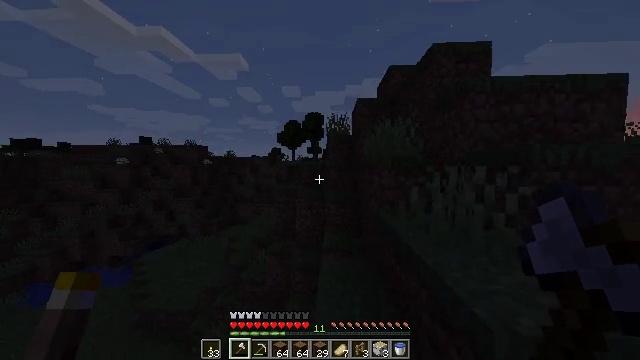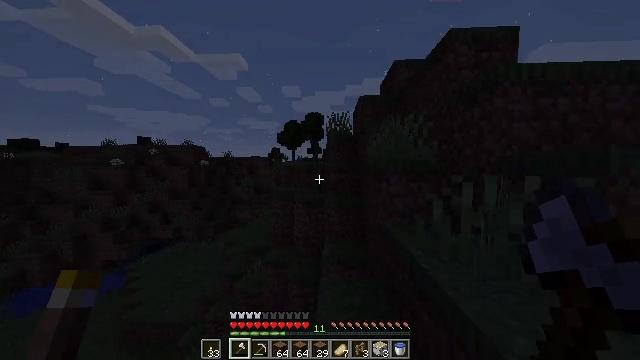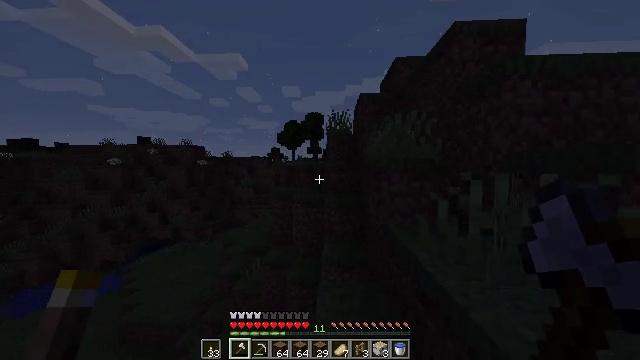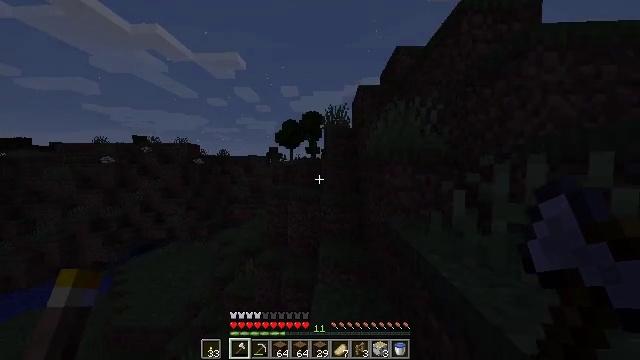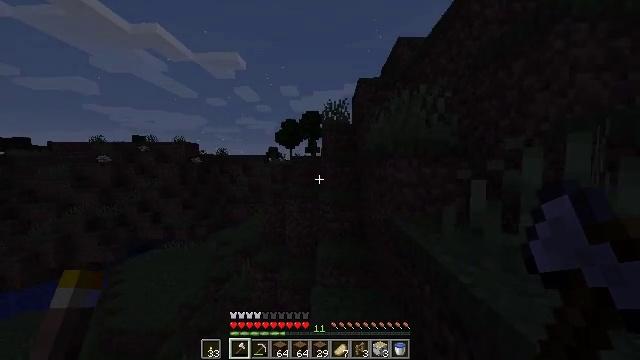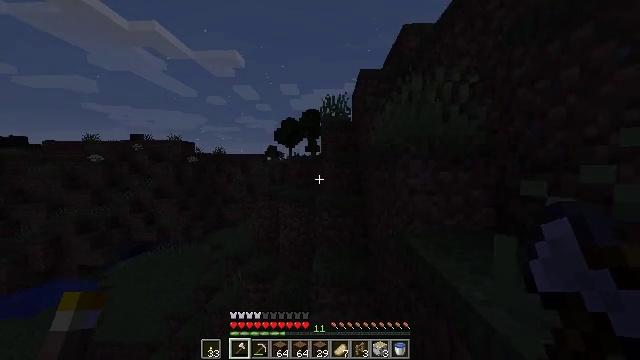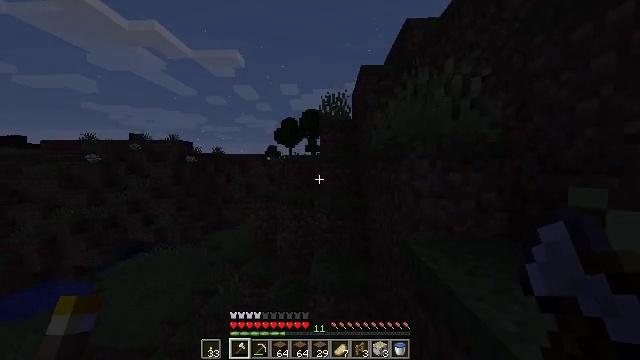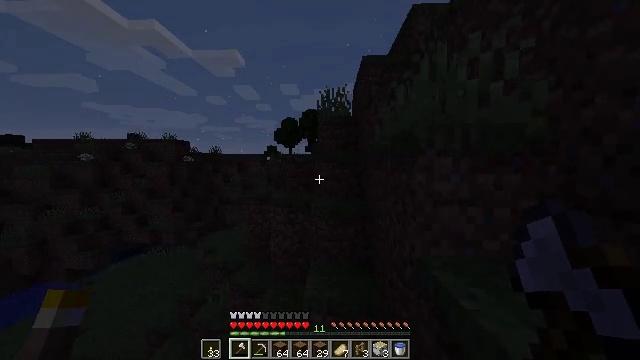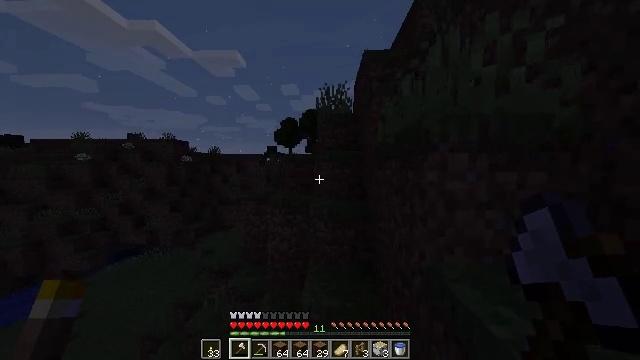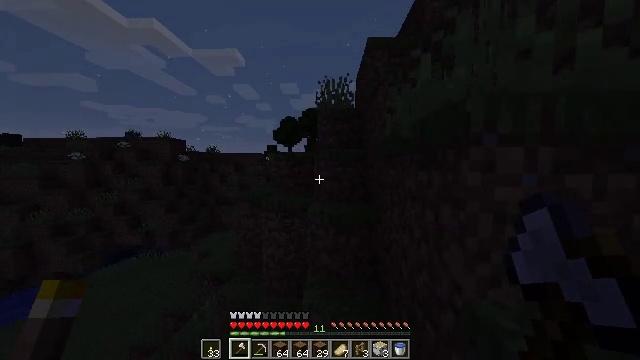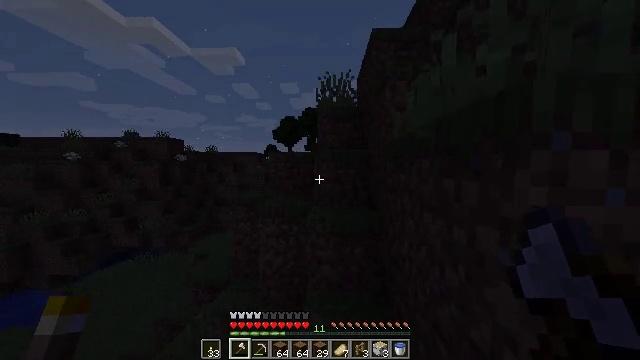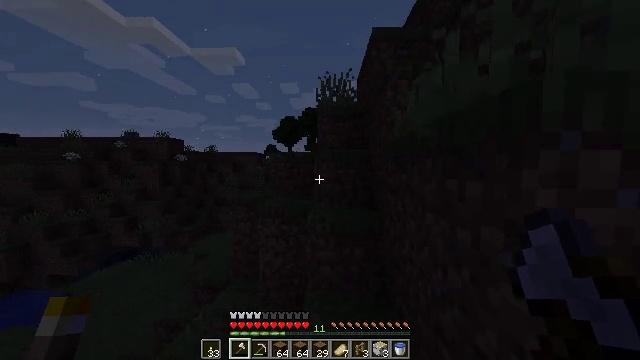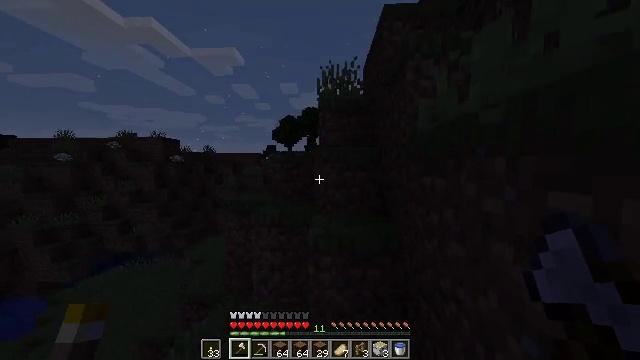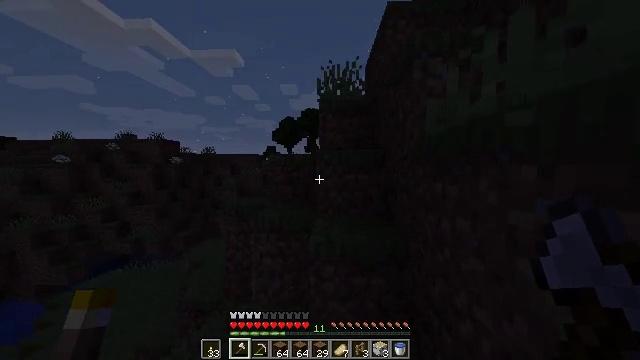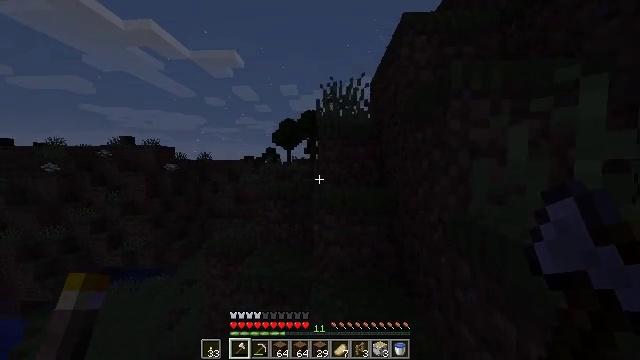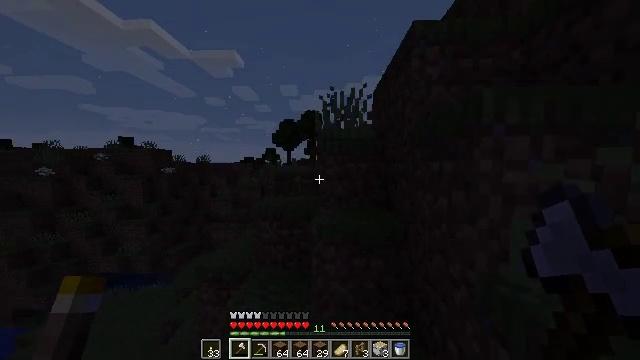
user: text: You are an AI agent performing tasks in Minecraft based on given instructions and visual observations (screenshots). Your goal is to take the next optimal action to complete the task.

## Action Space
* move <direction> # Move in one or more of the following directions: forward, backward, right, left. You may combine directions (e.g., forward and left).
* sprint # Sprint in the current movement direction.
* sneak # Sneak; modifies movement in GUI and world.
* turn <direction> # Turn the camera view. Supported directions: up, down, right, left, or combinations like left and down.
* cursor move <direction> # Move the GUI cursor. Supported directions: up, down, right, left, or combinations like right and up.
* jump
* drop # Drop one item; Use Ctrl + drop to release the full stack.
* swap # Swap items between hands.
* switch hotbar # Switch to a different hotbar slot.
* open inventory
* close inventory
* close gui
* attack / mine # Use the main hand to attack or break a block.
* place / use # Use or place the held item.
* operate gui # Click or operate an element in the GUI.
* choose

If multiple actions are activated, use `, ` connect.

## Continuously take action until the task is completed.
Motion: motion action
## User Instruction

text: Remove the white bed from its place.
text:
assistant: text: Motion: move forward and move right, sprint
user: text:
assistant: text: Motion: move forward and move right, sprint
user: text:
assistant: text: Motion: move forward and move right, sprint
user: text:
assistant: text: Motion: move forward, sprint
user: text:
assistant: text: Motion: move forward, sprint
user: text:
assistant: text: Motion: move forward, sprint
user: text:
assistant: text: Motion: move forward, sprint
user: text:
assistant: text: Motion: move forward, sprint
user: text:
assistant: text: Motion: move forward, sprint
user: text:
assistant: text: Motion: move forward, sprint
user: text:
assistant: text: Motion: move forward, sprint
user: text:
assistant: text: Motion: move forward, sprint
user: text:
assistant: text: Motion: move forward, sprint, jump
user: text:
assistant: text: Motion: move forward, sprint, jump
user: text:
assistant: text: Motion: move forward, sprint, jump
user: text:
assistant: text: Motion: move forward, sprint, jump
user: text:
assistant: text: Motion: move forward, sprint, jump
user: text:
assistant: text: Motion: move forward, sprint
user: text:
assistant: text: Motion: move forward, sprint
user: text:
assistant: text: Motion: move forward, sprint, turn right
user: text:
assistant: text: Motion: move forward, sprint, turn right
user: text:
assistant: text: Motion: move forward, sprint, turn right, jump
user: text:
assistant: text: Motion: move forward, sprint, jump
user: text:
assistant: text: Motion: move forward, sprint, jump
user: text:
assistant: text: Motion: move forward, sprint, jump
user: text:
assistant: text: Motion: move forward, sprint, turn left and down
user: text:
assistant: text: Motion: move forward, sprint, turn left and down
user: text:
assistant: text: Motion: move forward, sprint, turn left and down
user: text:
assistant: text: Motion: move forward, sprint
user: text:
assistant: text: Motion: move forward, sprint, jump